Question: I have a dashboard with multiple panels to display different information and I would like to be able to add a button to display the panel in a modal.
I am using bootstrap and all I can find is modals already written. I would like to copy the content of a div tag which is a panel and then display that in the model, but I am unsure as how to go about it. The html for the panel can be seen below. The panel does contain a table but I have cut the code down. I have looked around but I can't seem to find a solution for what I need. I understand that I need to use jQuery, copy the panel and add it to the contents of the modal dialog. I have tried to do this but had no luck. I have included a fiddle to show the approach I have taken <URL> this does launch the modal but the content is not displayed nor the button to close it.
Any help would be greatly appreciated.
'''
<div class="panel sample panel-yellow message">
<div class="panel-heading">
<h3 class="panel-title">
<i class="fa fa-flask fa-fw"></i>Sample Updates
<i class="fa fa-spinner fa-spin sample "></i>
<a id="refreshMessage" class="refreshButton pull-right" href="#"><span class="fa fa-refresh"></span></a>
<a id="hideMessage" class="refreshButton pull-right" href="#"><span class="fa fa-arrow-up"></span></a>
<a id="focusMessage" class="focusButton pull-right" href="#"><span class="fa fa-eye"></span></a>
</h3>
</div>
<div class="panel-body">
<center>
<h5 class="text-warning">Table shows samples created or modified in the last ten minutes</h5>
</center>
</div>
</div>
'''

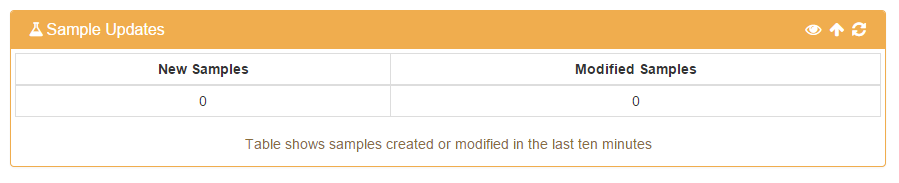
Answer: Please Try this
'''
<div class="panel sample panel-yellow message">
<div class="panel-heading">
<h3 class="panel-title">
<i class="fa fa-flask fa-fw"></i>Sample Updates <i class="fa fa-spinner fa-spin sample ">
</i>
<a id="refreshMessage" class="refreshButton pull-right" href="#"><span class="fa fa-refresh"></span></a>
<a id="hideMessage" class="refreshButton pull-right" href="#"><span class="fa fa-arrow-up"></span></a>
<a id="focusMessage" class="focusButton pull-right" href="#"><span class="fa fa-eye"></span></a>
</h3>
</div>
<div class="panel-body">
<div class="table-responsive">
<table class="table table-condensed table-hover table-bordered table-responsive">
<thead>
<tr>
<th>
New Samples
</th>
<th>
Modified Samples
</th>
</tr>
</thead>
<tbody>
<tr>
<td>
<span class="sampleCount"></span>
</td>
<td>
<span class="sampleCount2"></span>
</td>
</tr>
</tbody>
</table>
</div>
<center>
<h5 class="text-warning">
Table shows samples created or modified in the last ten minutes</h5>
</center>
</div>
</div>
<div id="SampleModal" class="modal fade" aria-labelledby="myModalLabel" aria-hidden="true">
<div class="modal-body">
</div>
'''
Only Change in Mark Up is I removed the class hide
'''
$('.focusButton').click(function(){
var newRow = $(this).parent().parent().parent('.sample').clone();
$('#SampleModal .modal-body').html(newRow);
$('#SampleModal').modal();
});
'''
Check This Fiddle: <URL>